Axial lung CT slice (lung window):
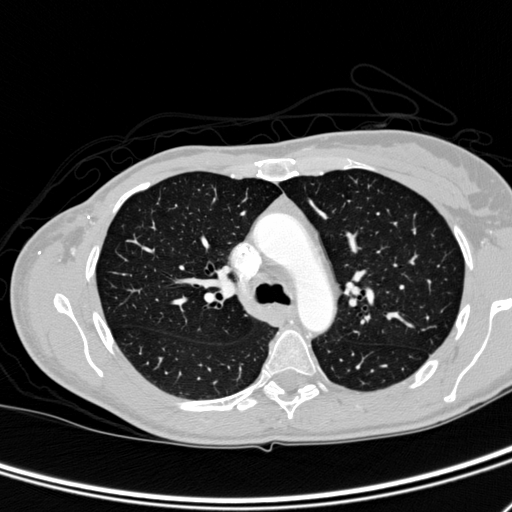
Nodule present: no